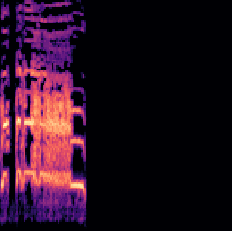
Sound class: Rooster